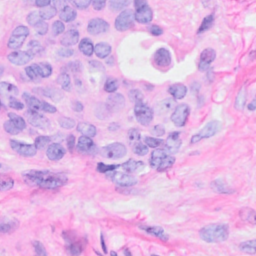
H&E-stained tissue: Breast